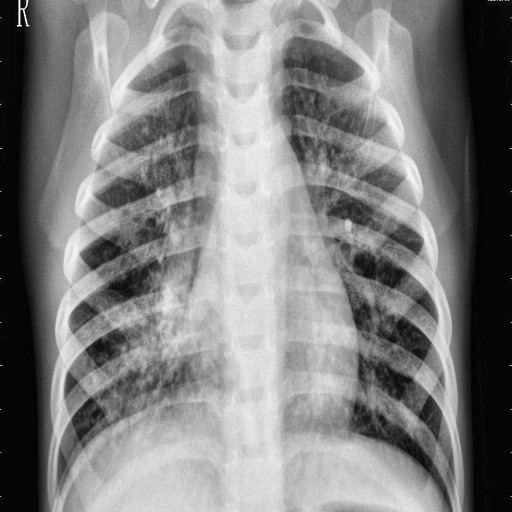
Finding: PNEUMONIA